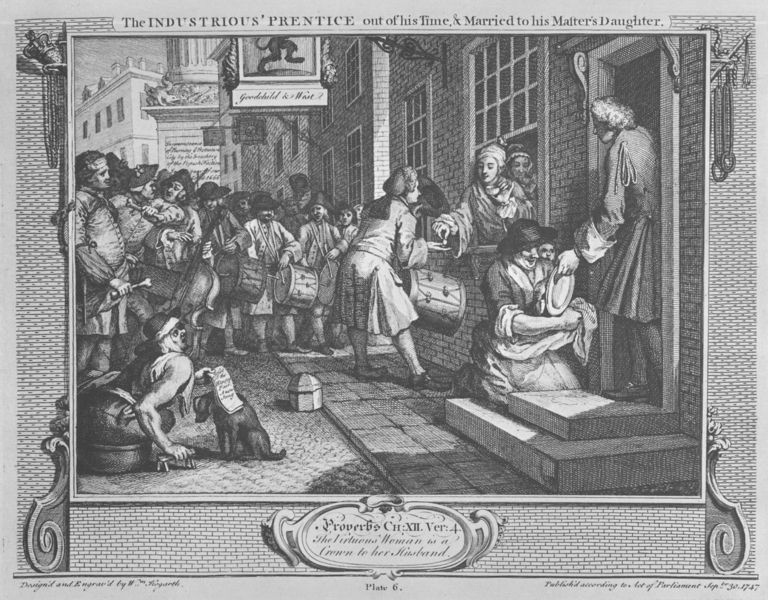
Titel: Industry and Idleness
Künstler: William Hogarth
Schlagwörter: gemälde, mann, weiß, frauen, menschen, sitzen, stadt, fenster, frau, grau, männer, schwarz, strasse, tür, zeichnung, haus, hund, wirtschaft, musik, krone, schrift, papier, backstein, türe, industrie, treppe, inschrift, stufen, eingang, schild, medaillon, druck, stich, schwarzweiß, text, uniform, bürger, fass, trommel, marsch, singen, kapelle, bettler, hochzeit, trommler, englisch, latein, starße, korne, trommeln, musikanten, gaben, schrfit, zunftschild, malz